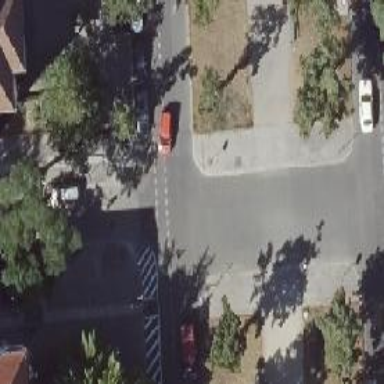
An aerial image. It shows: Unmarked crossing on footway.